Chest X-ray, AP view. Patient: 60 years old, sex M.
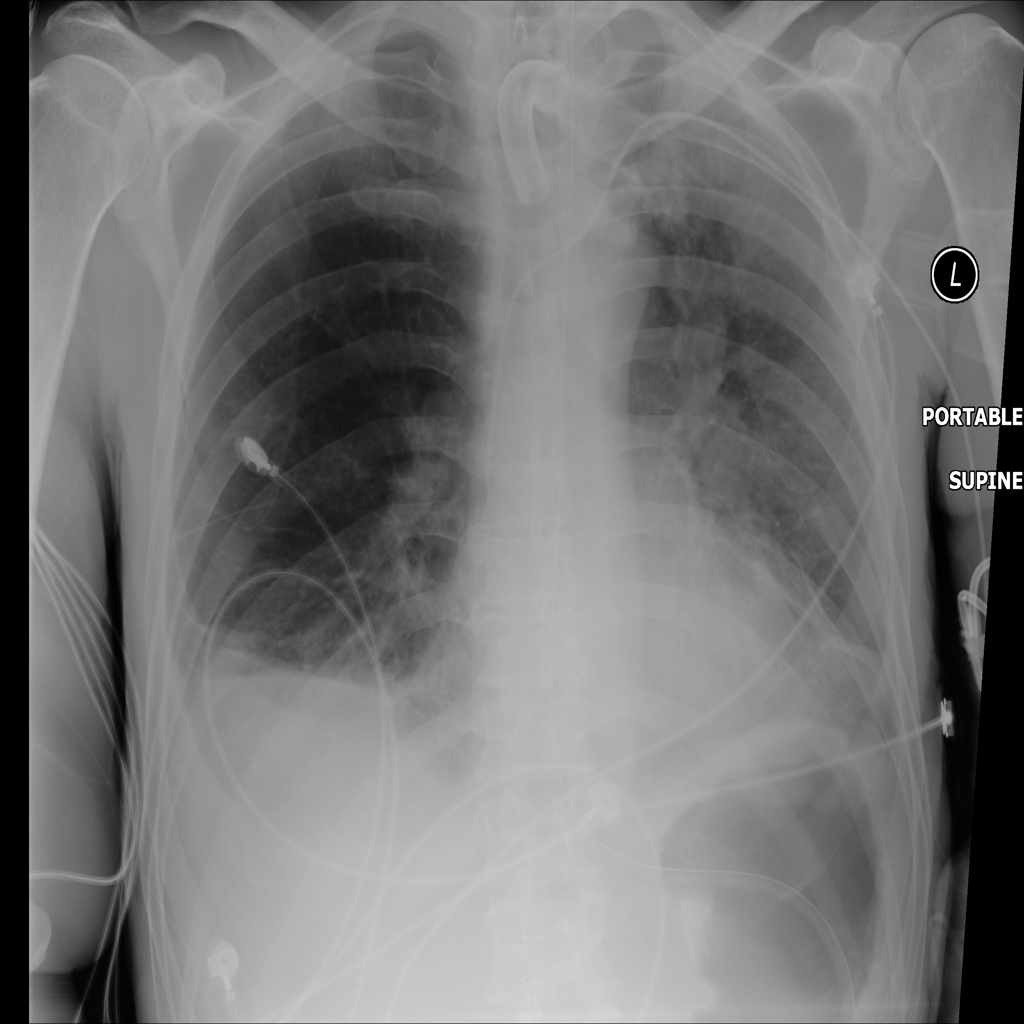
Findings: Atelectasis, Effusion